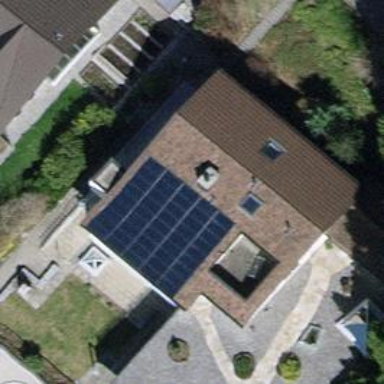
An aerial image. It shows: Solar photovoltaic panel generator on roof of building.